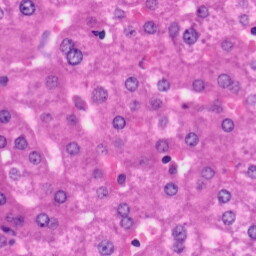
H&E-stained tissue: Liver